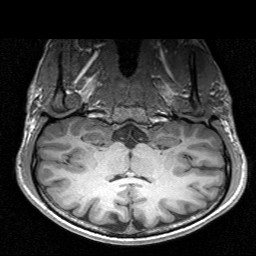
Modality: T1w
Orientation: sagittal
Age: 21
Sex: male
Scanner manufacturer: siemens
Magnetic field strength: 3 T
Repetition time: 1.9 s
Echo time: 0.00226 s